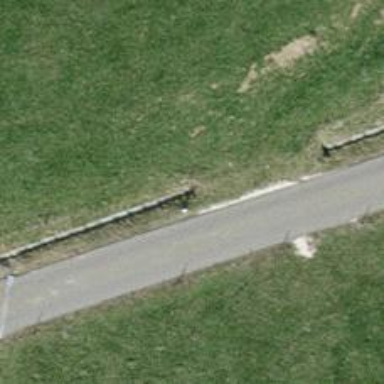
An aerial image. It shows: Ditch in the surroundings.